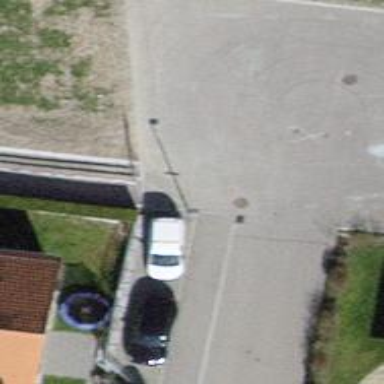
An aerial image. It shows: Bollard.